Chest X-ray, PA view. Patient: 41 years old, sex M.
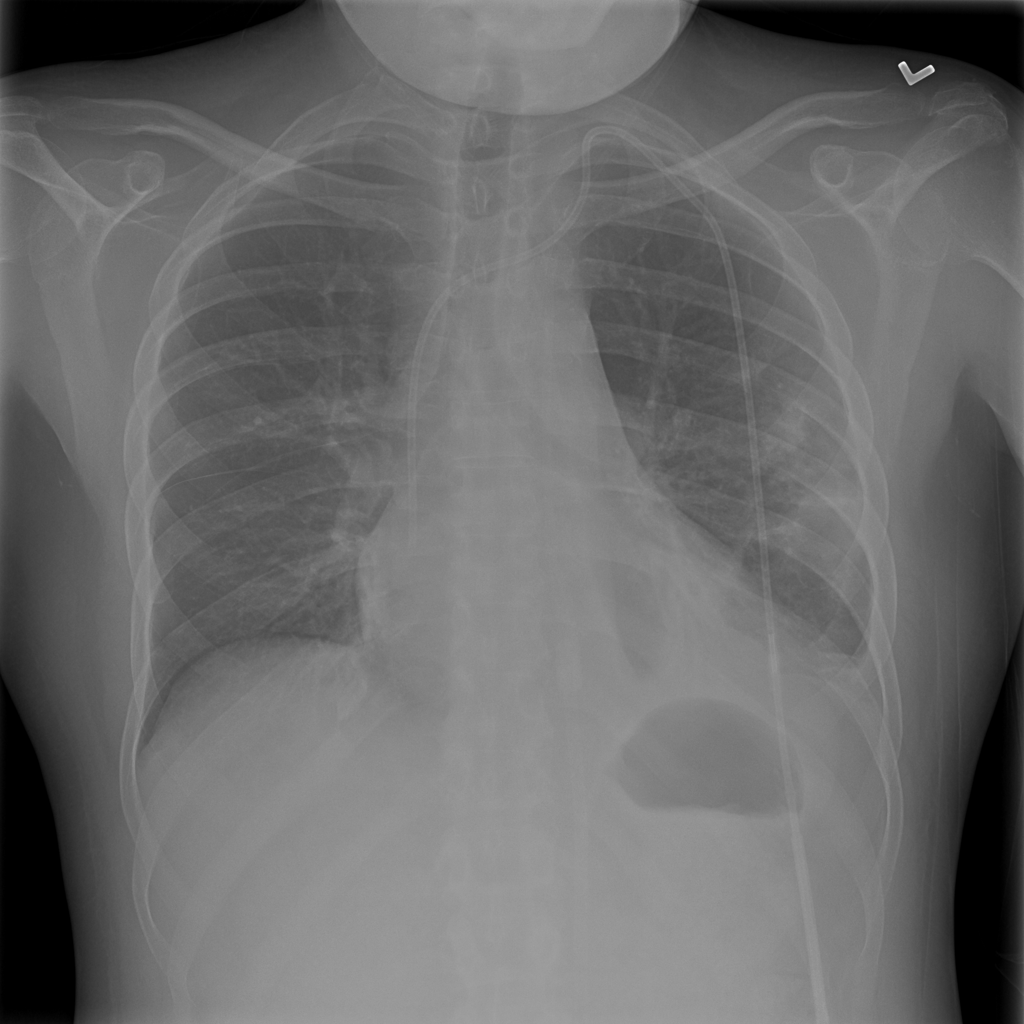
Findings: Atelectasis, Cardiomegaly, Effusion, Infiltration